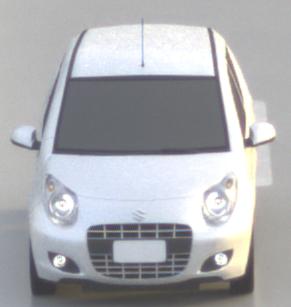
Make: Suzuki
Model: Alto 1.0
Detailed model: Alto (V)
Model produced from: 2011/02
Model produced until: 2011/03
Doors: 5
Color: white
Road condition: wet road
Daytime: sunrise or sunset
Contrast: low contrast